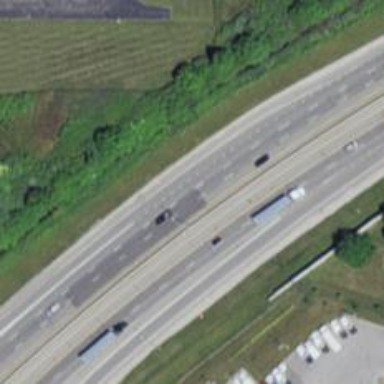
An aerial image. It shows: Asphalt motorway.